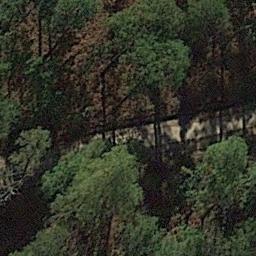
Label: forest